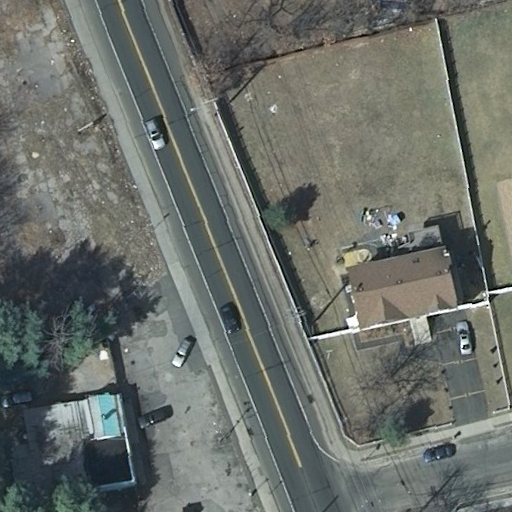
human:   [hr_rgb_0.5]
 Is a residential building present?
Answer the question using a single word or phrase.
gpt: yes

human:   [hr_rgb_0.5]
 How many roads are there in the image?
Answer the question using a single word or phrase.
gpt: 2

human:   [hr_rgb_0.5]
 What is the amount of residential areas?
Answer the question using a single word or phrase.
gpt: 1

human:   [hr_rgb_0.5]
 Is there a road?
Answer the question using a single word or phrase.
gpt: yes

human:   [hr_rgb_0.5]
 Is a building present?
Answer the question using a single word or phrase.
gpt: yes

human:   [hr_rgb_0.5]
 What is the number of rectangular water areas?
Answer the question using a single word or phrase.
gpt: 0

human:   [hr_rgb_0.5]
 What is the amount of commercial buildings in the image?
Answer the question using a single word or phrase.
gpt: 1

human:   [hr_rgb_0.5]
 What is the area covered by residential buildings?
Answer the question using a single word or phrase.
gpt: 299m2

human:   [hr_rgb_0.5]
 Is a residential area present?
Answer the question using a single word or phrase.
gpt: yes

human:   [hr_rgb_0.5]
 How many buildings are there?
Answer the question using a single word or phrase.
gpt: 3

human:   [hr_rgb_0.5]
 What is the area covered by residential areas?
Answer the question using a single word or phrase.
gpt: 10611m2

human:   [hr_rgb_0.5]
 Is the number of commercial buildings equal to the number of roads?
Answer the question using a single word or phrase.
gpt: no

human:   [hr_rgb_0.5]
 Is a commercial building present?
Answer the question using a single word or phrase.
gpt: yes

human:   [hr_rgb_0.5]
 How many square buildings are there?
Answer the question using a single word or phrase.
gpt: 0

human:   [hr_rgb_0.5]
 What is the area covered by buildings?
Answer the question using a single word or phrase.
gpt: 711m2

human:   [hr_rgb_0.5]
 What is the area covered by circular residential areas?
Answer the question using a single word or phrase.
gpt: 0m2

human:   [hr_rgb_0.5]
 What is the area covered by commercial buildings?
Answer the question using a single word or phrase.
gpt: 412m2

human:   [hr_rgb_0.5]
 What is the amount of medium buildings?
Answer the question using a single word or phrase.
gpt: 2

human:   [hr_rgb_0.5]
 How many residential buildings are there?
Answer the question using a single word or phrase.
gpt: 2

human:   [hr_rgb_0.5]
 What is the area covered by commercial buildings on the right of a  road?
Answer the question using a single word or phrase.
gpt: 0m2

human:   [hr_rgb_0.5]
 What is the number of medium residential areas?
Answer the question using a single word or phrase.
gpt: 0

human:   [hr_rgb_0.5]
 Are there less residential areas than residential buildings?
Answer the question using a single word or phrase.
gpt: yes

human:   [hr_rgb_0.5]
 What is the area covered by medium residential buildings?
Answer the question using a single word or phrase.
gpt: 254m2

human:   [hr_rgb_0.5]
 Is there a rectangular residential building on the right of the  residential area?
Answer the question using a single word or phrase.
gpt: yes

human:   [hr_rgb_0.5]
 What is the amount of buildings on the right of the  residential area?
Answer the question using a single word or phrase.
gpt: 3

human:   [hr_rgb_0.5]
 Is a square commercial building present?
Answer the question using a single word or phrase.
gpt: no

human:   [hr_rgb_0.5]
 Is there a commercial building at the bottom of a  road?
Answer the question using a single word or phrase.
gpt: yes

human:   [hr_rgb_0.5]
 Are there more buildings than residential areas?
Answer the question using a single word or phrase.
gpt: yes

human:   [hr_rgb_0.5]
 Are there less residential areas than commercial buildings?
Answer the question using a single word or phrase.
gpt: no

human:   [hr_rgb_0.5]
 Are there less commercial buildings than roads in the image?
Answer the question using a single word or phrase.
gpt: yes

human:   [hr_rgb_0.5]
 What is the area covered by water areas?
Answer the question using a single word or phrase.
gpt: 0m2

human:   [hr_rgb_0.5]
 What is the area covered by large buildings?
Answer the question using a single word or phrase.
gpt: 0m2

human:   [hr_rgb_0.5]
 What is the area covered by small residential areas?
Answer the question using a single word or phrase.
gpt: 0m2

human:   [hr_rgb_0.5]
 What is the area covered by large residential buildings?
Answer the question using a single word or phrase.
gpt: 0m2

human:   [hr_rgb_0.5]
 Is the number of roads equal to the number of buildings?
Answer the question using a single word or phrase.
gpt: no

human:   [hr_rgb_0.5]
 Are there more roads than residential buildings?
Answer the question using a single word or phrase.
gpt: no

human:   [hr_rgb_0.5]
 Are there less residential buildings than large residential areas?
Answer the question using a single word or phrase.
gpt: no

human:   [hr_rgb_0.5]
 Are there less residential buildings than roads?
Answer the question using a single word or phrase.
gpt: no

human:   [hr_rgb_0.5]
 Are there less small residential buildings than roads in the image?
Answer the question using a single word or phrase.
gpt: yes

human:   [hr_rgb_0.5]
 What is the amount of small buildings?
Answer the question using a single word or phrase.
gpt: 1

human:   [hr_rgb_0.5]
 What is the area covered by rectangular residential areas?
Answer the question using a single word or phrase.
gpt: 10611m2

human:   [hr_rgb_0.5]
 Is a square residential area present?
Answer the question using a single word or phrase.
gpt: no

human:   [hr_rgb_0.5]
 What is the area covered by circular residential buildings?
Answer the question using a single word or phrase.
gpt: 0m2

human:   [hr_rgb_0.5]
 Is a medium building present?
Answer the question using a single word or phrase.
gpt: yes

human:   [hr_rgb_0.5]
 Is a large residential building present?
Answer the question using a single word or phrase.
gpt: no

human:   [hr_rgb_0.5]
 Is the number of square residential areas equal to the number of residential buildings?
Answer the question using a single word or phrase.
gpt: no

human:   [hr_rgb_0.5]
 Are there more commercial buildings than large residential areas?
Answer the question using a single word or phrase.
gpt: no

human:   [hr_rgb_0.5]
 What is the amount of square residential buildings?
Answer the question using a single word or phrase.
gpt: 0

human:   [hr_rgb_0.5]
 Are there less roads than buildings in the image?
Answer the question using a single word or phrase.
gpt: yes

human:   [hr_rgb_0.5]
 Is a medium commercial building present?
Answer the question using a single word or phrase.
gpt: yes

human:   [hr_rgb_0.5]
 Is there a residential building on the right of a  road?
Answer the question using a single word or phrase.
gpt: yes

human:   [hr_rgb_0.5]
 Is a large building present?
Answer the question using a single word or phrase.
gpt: no

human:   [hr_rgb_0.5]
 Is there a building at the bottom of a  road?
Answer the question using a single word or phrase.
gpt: yes

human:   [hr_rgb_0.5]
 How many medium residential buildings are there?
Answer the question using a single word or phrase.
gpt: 1

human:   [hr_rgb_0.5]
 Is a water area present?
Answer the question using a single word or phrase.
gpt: no

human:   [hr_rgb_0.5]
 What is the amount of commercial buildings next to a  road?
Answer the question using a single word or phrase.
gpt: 1

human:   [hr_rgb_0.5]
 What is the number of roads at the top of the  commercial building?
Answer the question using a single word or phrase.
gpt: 0

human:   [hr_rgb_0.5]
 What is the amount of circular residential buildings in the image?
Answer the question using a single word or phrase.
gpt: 0

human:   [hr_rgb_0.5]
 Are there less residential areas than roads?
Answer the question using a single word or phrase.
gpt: yes

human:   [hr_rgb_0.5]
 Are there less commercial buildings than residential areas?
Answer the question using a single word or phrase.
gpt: no

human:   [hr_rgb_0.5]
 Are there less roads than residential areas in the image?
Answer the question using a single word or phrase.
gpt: no

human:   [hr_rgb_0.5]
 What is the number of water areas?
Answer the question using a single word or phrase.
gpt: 0

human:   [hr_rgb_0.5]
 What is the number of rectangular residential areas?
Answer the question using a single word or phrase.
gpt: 1

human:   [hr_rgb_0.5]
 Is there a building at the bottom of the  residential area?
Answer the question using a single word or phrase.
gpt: no